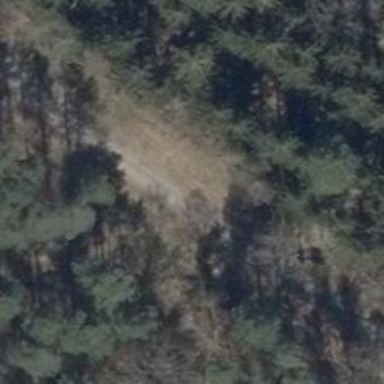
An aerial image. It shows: Dirt track road with grade 4 track type.